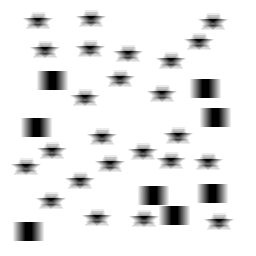
Squares: 8
Triangles: 0
Stars: 24
Total shapes: 32